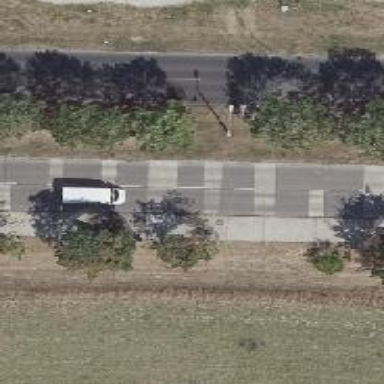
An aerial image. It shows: Avenue lined with deciduous broadleaved trees.